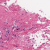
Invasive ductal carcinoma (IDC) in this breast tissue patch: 0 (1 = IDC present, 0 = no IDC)